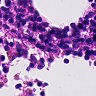
Metastatic tissue present: no